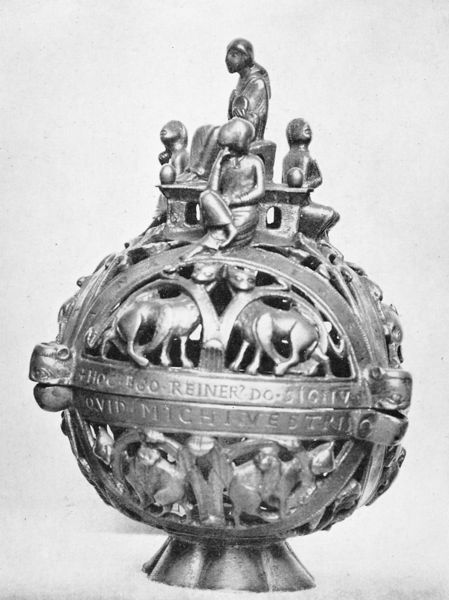
Titel: Weihrauchfaß
Künstler: Reiner von Huy
Institution: Lille, Musée des Beaux-Arts
Schlagwörter: menschen, sitzen, fenster, schmuck, hunde, tiere, gold, relief, schrift, bogen, figuren, inschrift, metall, bronze, foto, fotografie, griff, deckel, gefäß, text, kugel, photo, handwerk, weihrauch, löwe, guss, gegenstand, kunsthandwerk, metallarbeit, aufsatz, latein, reiner, femschen, räucherkugel